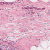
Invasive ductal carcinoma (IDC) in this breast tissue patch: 0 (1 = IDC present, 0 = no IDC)